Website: bh-photo
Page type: billing-address
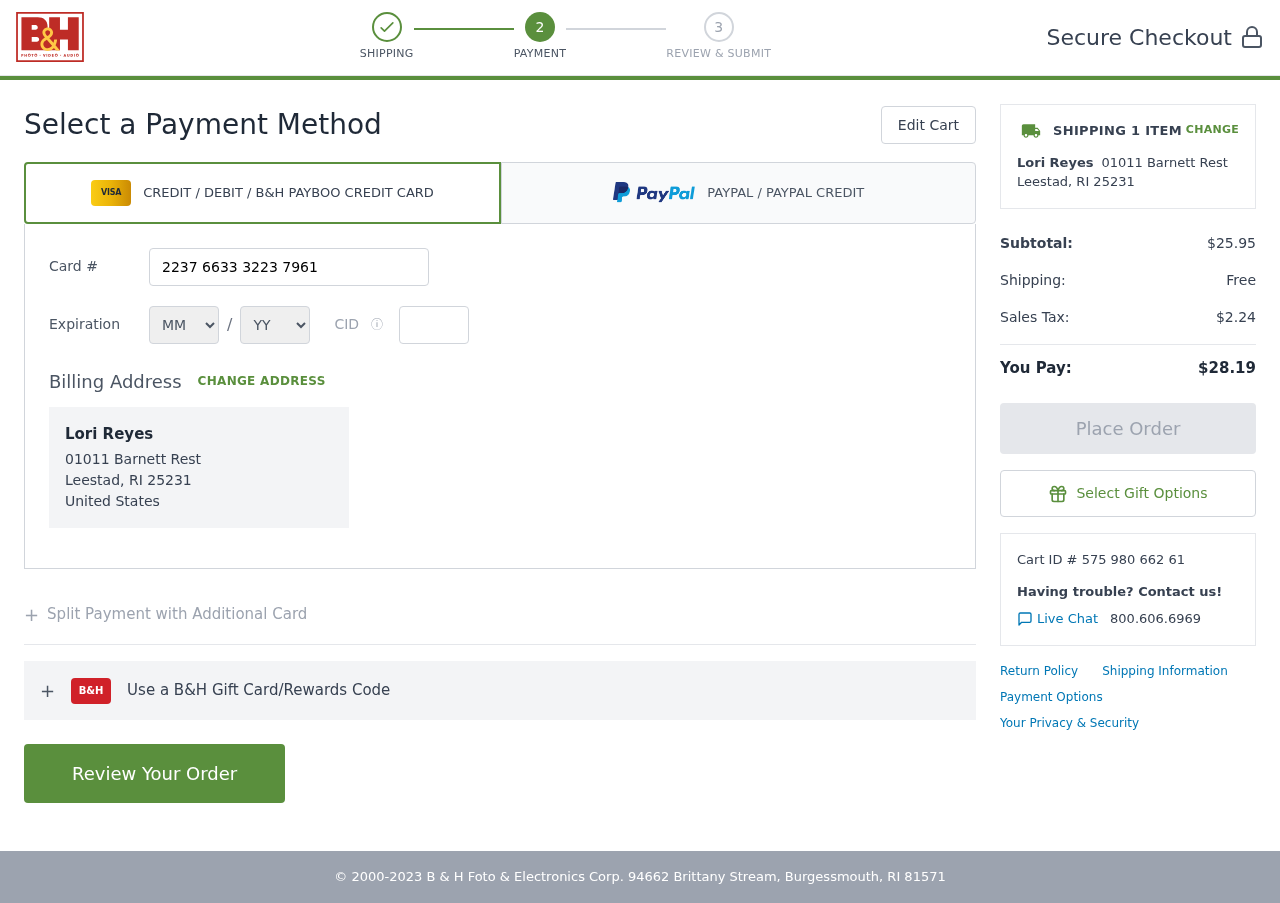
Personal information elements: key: PII_CARD_CVV
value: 645
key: PII_CARD_EXPIRY_MONTH
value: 07
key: PII_CARD_EXPIRY_YEAR
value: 28
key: PII_CARD_NUMBER
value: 2237 6633 3223 7961
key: PII_CITY_STATE_ZIP
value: Leestad, RI 25231
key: PII_COUNTRY
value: United States
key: PII_FULLNAME
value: Lori Reyes
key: PII_STREET
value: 01011 Barnett Rest
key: PII_FULLNAME2
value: Lori Reyes
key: PII_CITY
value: Leestad
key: PII_STATE_ABBR
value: RI
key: PII_POSTCODE
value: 25231
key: PII_POSTCODE_FULL
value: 25231
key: PII_CITY_STATE
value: Leestad, RI
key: PII_POSTCODE_NUMERIC
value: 25231
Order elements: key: ORDER_NUM_ITEMS
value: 1
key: ORDER_SUBTOTAL
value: $25.95
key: ORDER_SHIPPING_COST
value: Free
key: ORDER_TAX
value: $2.24
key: ORDER_TOTAL
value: $28.19
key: ORDER_ID
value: Cart ID # 575 980 662 61